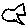
Label: fish